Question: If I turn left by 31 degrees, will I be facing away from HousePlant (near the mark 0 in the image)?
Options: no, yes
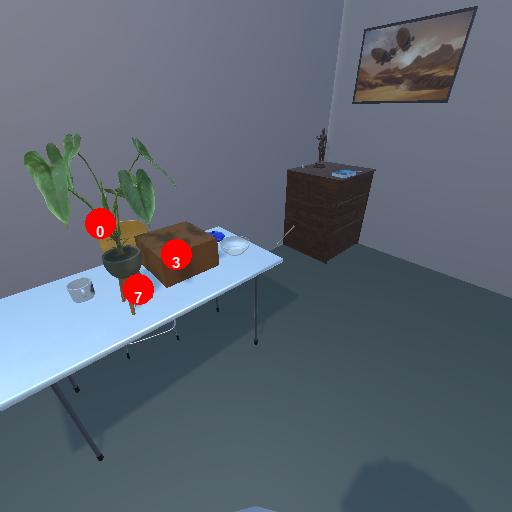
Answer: no